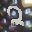
Label: 2